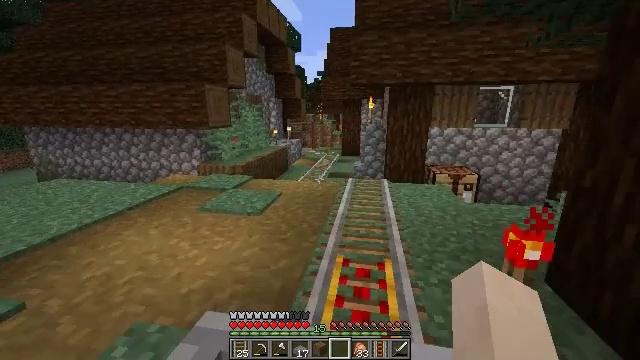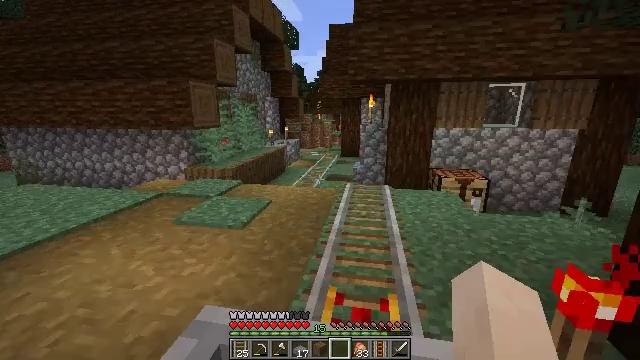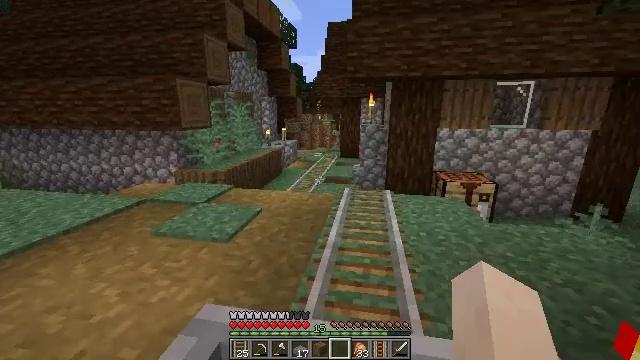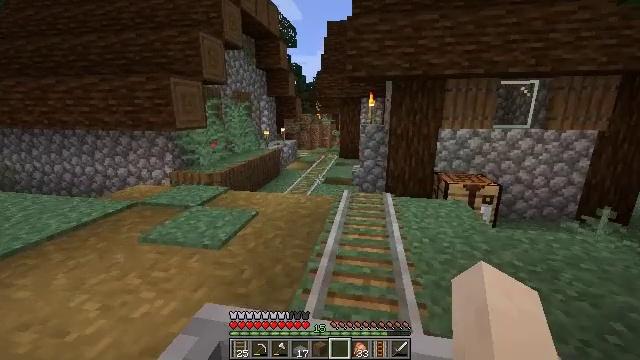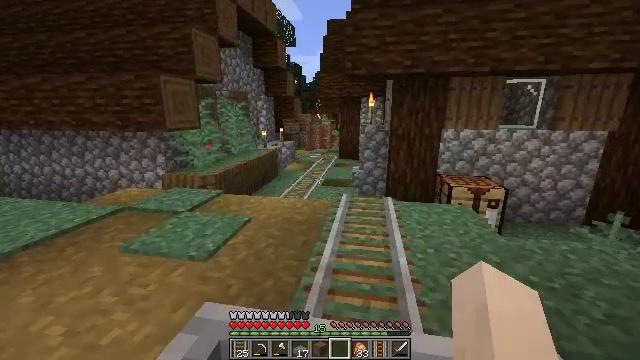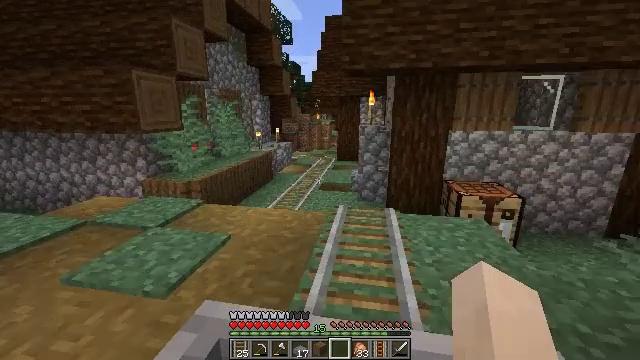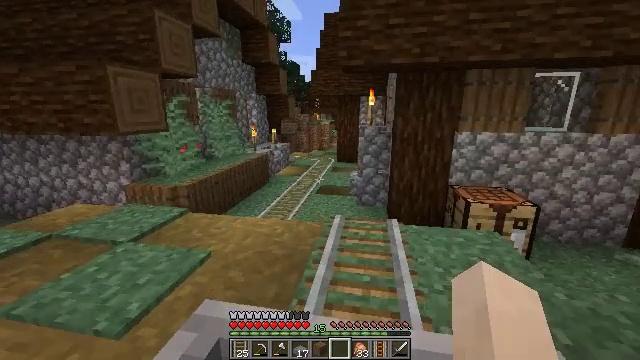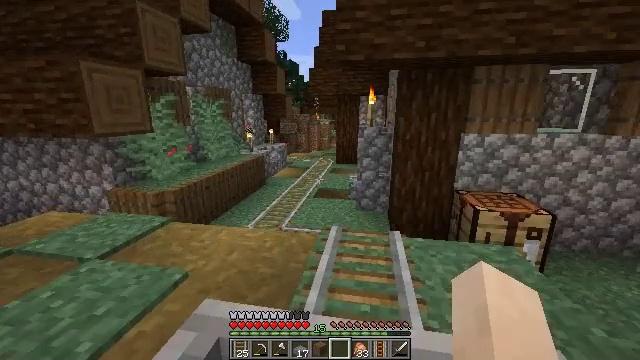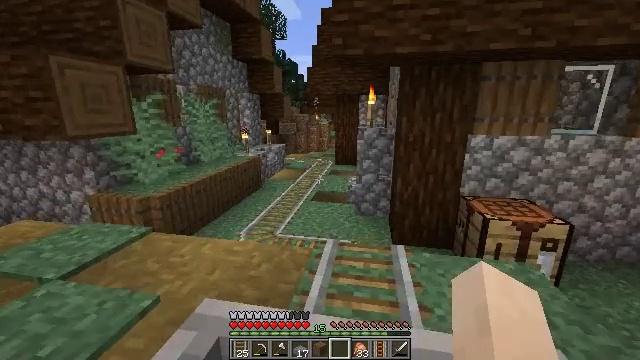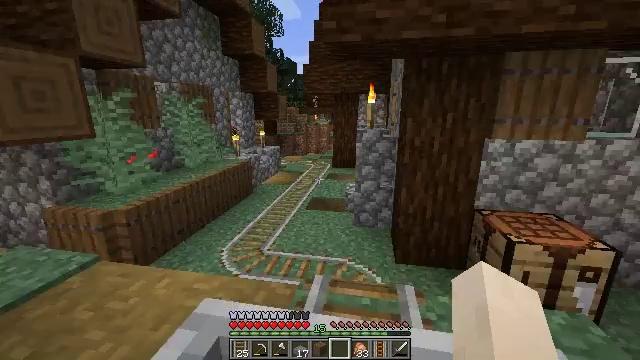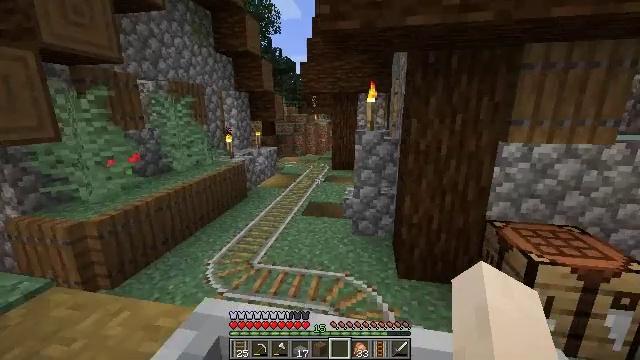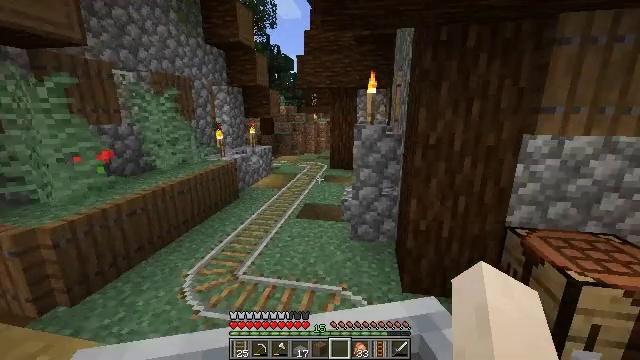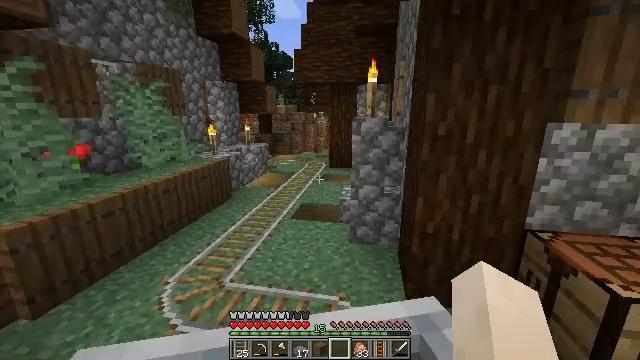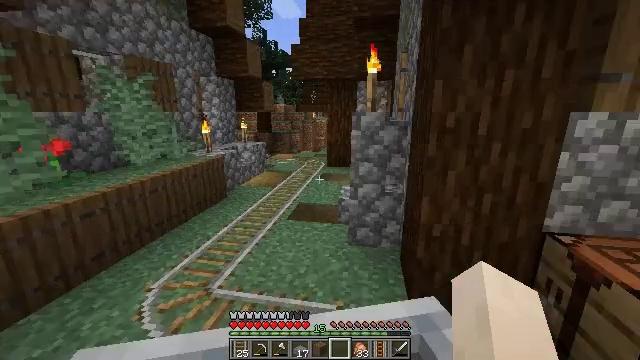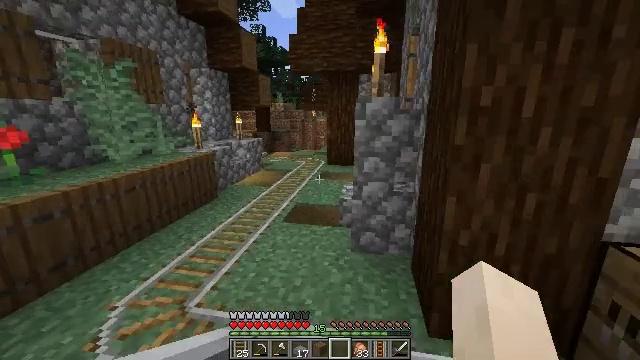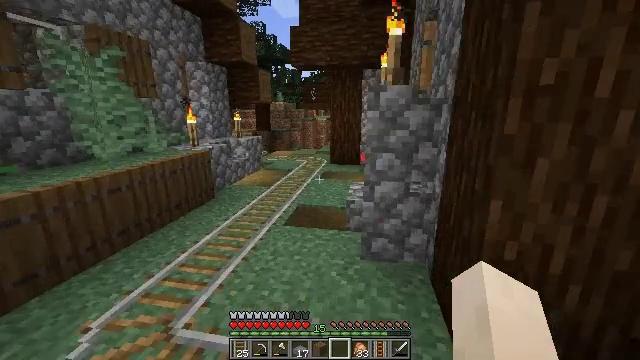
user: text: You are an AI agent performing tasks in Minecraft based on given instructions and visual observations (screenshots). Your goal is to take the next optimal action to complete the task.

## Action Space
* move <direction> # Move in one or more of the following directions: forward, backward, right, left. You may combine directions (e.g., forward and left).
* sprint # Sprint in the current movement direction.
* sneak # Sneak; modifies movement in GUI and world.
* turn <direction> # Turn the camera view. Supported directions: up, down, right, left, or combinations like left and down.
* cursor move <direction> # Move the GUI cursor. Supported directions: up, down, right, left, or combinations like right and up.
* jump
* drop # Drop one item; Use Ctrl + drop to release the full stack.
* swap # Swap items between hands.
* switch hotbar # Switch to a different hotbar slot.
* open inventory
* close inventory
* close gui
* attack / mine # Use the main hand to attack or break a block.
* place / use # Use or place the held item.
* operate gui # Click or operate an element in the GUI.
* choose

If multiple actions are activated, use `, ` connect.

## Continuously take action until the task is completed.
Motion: motion action
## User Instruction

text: Recycle the rail from an abandoned track.
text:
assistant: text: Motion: no_op
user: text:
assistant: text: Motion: no_op
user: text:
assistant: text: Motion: no_op
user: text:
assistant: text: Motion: no_op
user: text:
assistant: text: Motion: no_op
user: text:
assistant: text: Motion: no_op
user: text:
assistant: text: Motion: no_op
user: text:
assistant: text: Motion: no_op
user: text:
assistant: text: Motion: no_op
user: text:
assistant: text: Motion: no_op
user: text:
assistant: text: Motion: no_op
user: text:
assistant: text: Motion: no_op
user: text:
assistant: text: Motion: no_op
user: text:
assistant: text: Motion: no_op
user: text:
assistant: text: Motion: no_op
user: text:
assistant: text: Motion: no_op
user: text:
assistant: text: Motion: no_op
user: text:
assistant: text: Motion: no_op
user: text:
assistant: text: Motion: no_op
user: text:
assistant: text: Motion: no_op
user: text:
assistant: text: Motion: no_op
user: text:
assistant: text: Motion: no_op
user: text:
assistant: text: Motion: no_op
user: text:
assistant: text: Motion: no_op
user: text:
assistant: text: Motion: no_op
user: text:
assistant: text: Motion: no_op
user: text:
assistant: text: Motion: no_op
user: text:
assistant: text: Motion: no_op
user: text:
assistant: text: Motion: no_op
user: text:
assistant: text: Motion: no_op